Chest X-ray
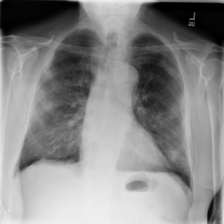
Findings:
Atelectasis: negative
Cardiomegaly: negative
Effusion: negative
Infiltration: negative
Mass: negative
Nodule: negative
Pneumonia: negative
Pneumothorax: negative
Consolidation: negative
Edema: negative
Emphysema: negative
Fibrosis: negative
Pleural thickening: negative
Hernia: negative